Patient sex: M
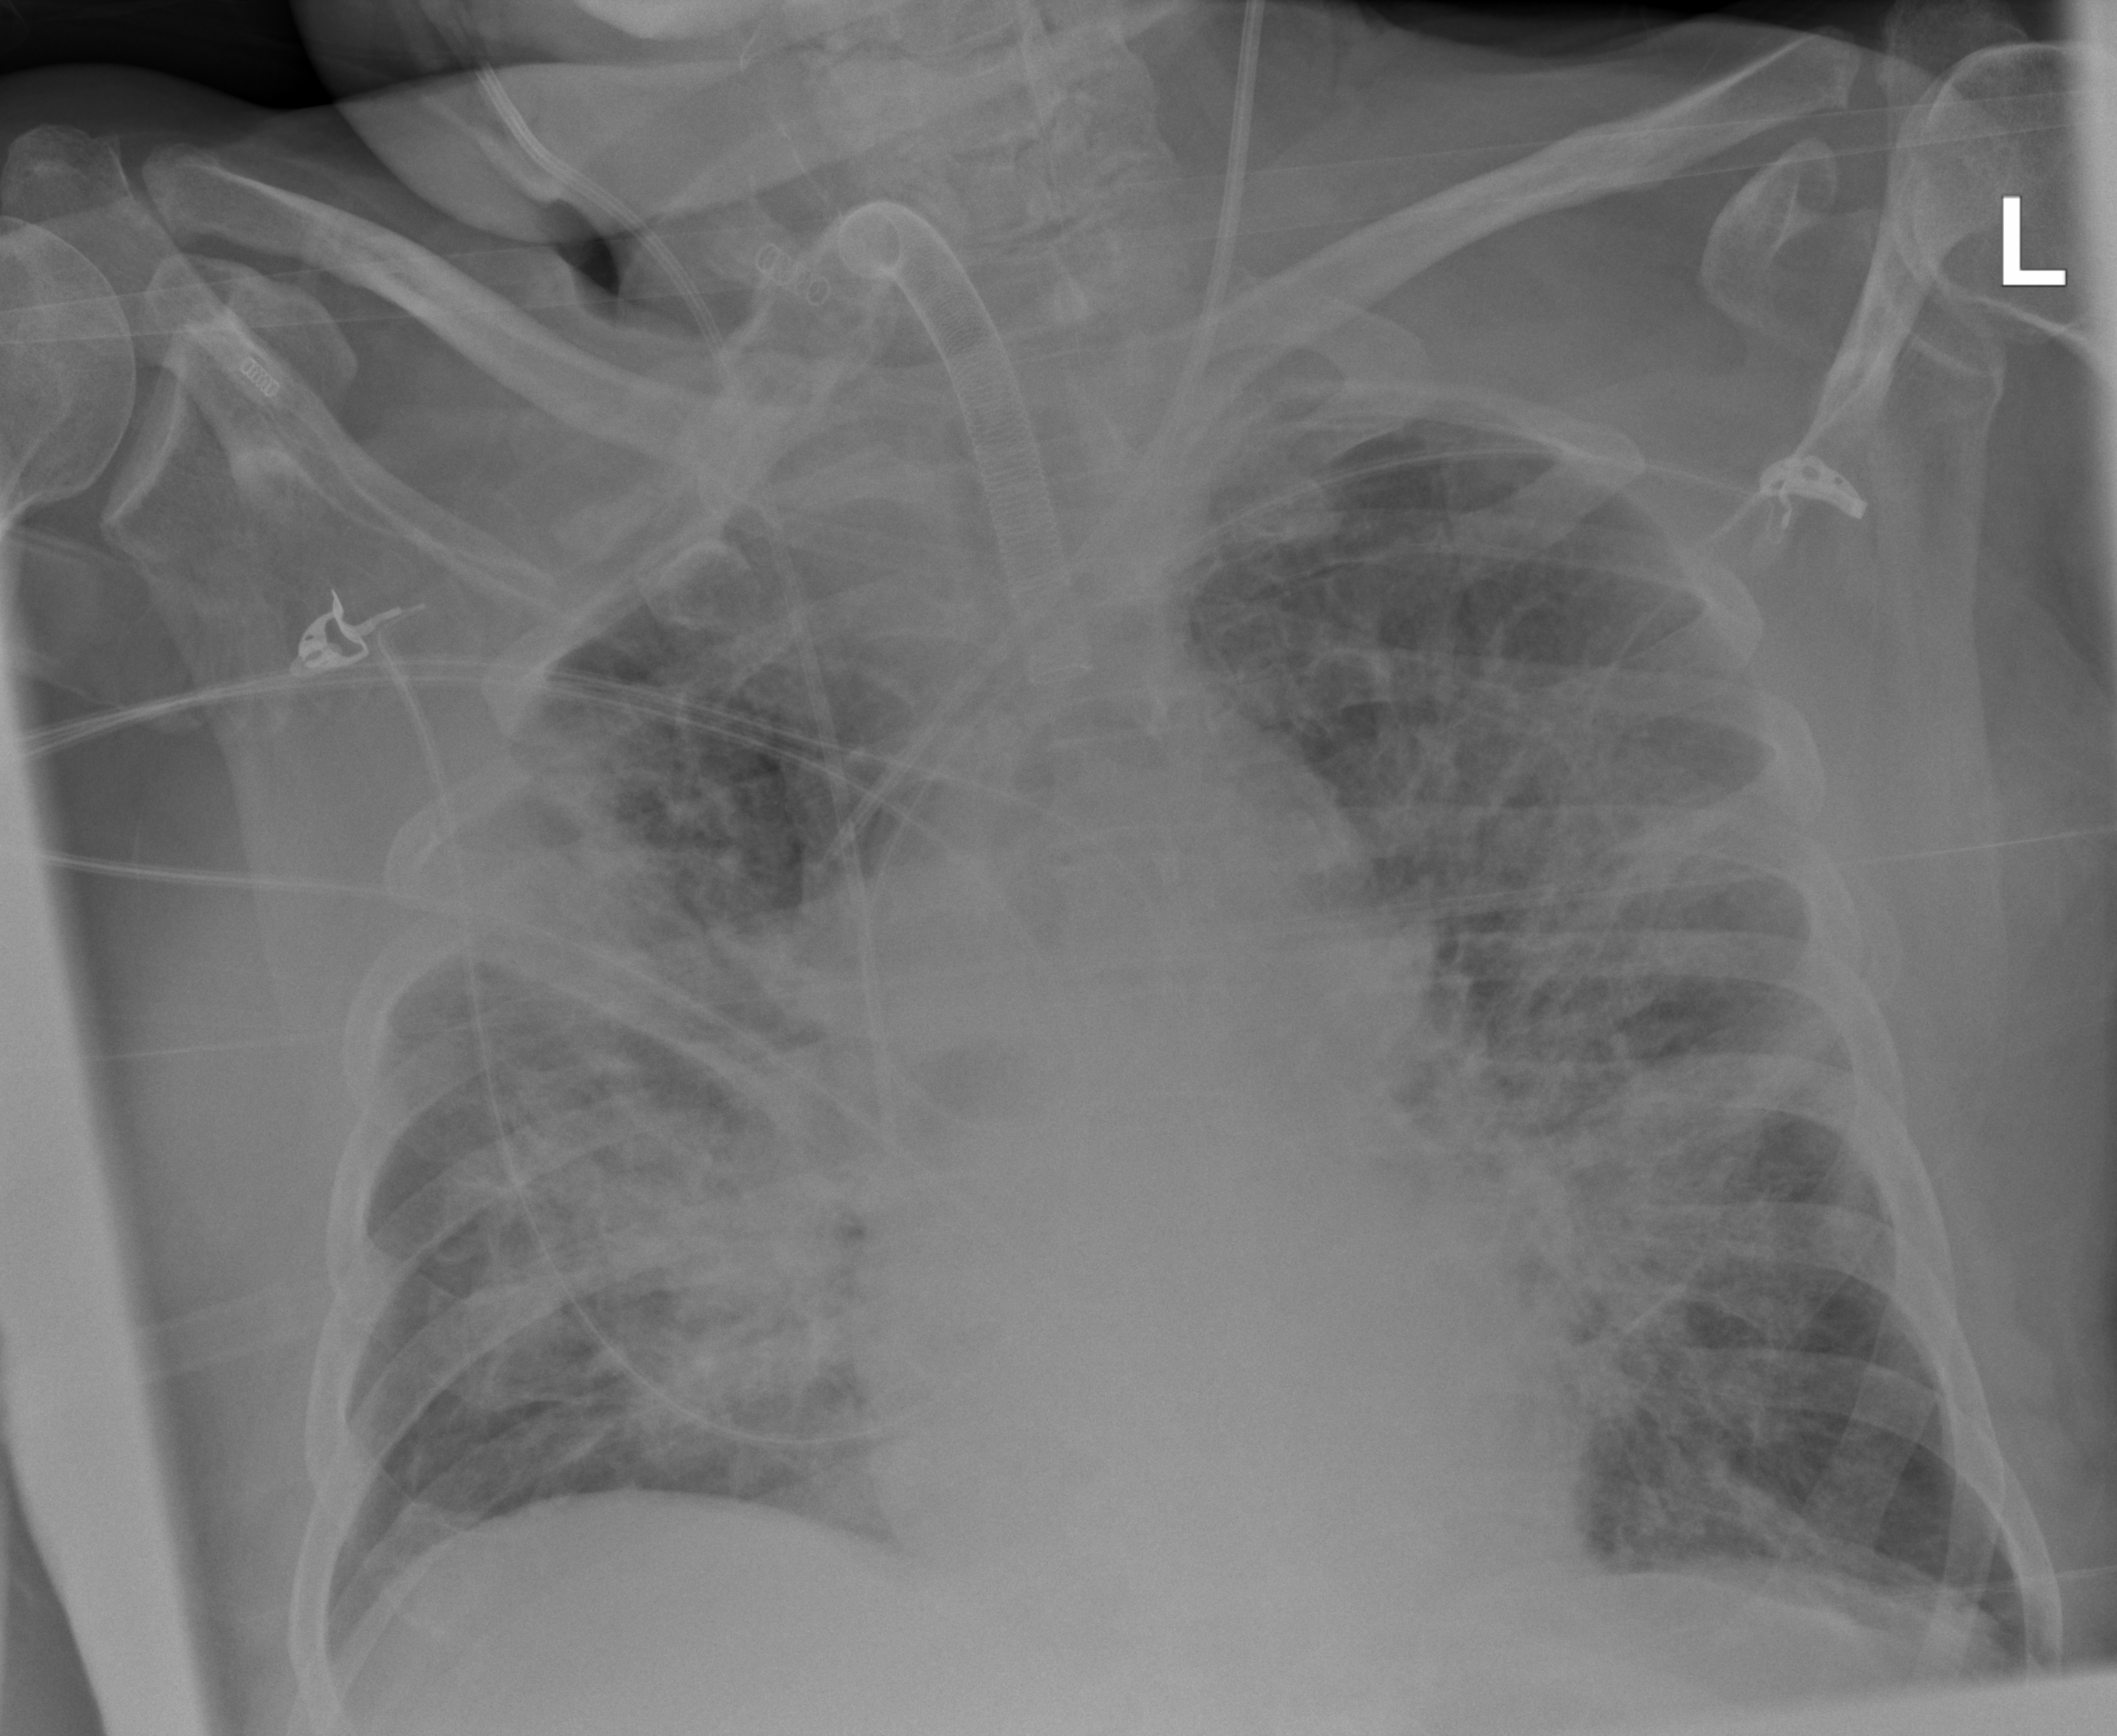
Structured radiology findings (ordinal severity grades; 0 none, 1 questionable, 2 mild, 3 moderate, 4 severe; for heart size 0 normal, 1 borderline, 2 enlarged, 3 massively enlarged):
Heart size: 0
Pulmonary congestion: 2
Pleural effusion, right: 0
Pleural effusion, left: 1
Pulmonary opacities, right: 3
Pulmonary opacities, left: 3
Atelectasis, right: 3
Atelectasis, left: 2